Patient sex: F
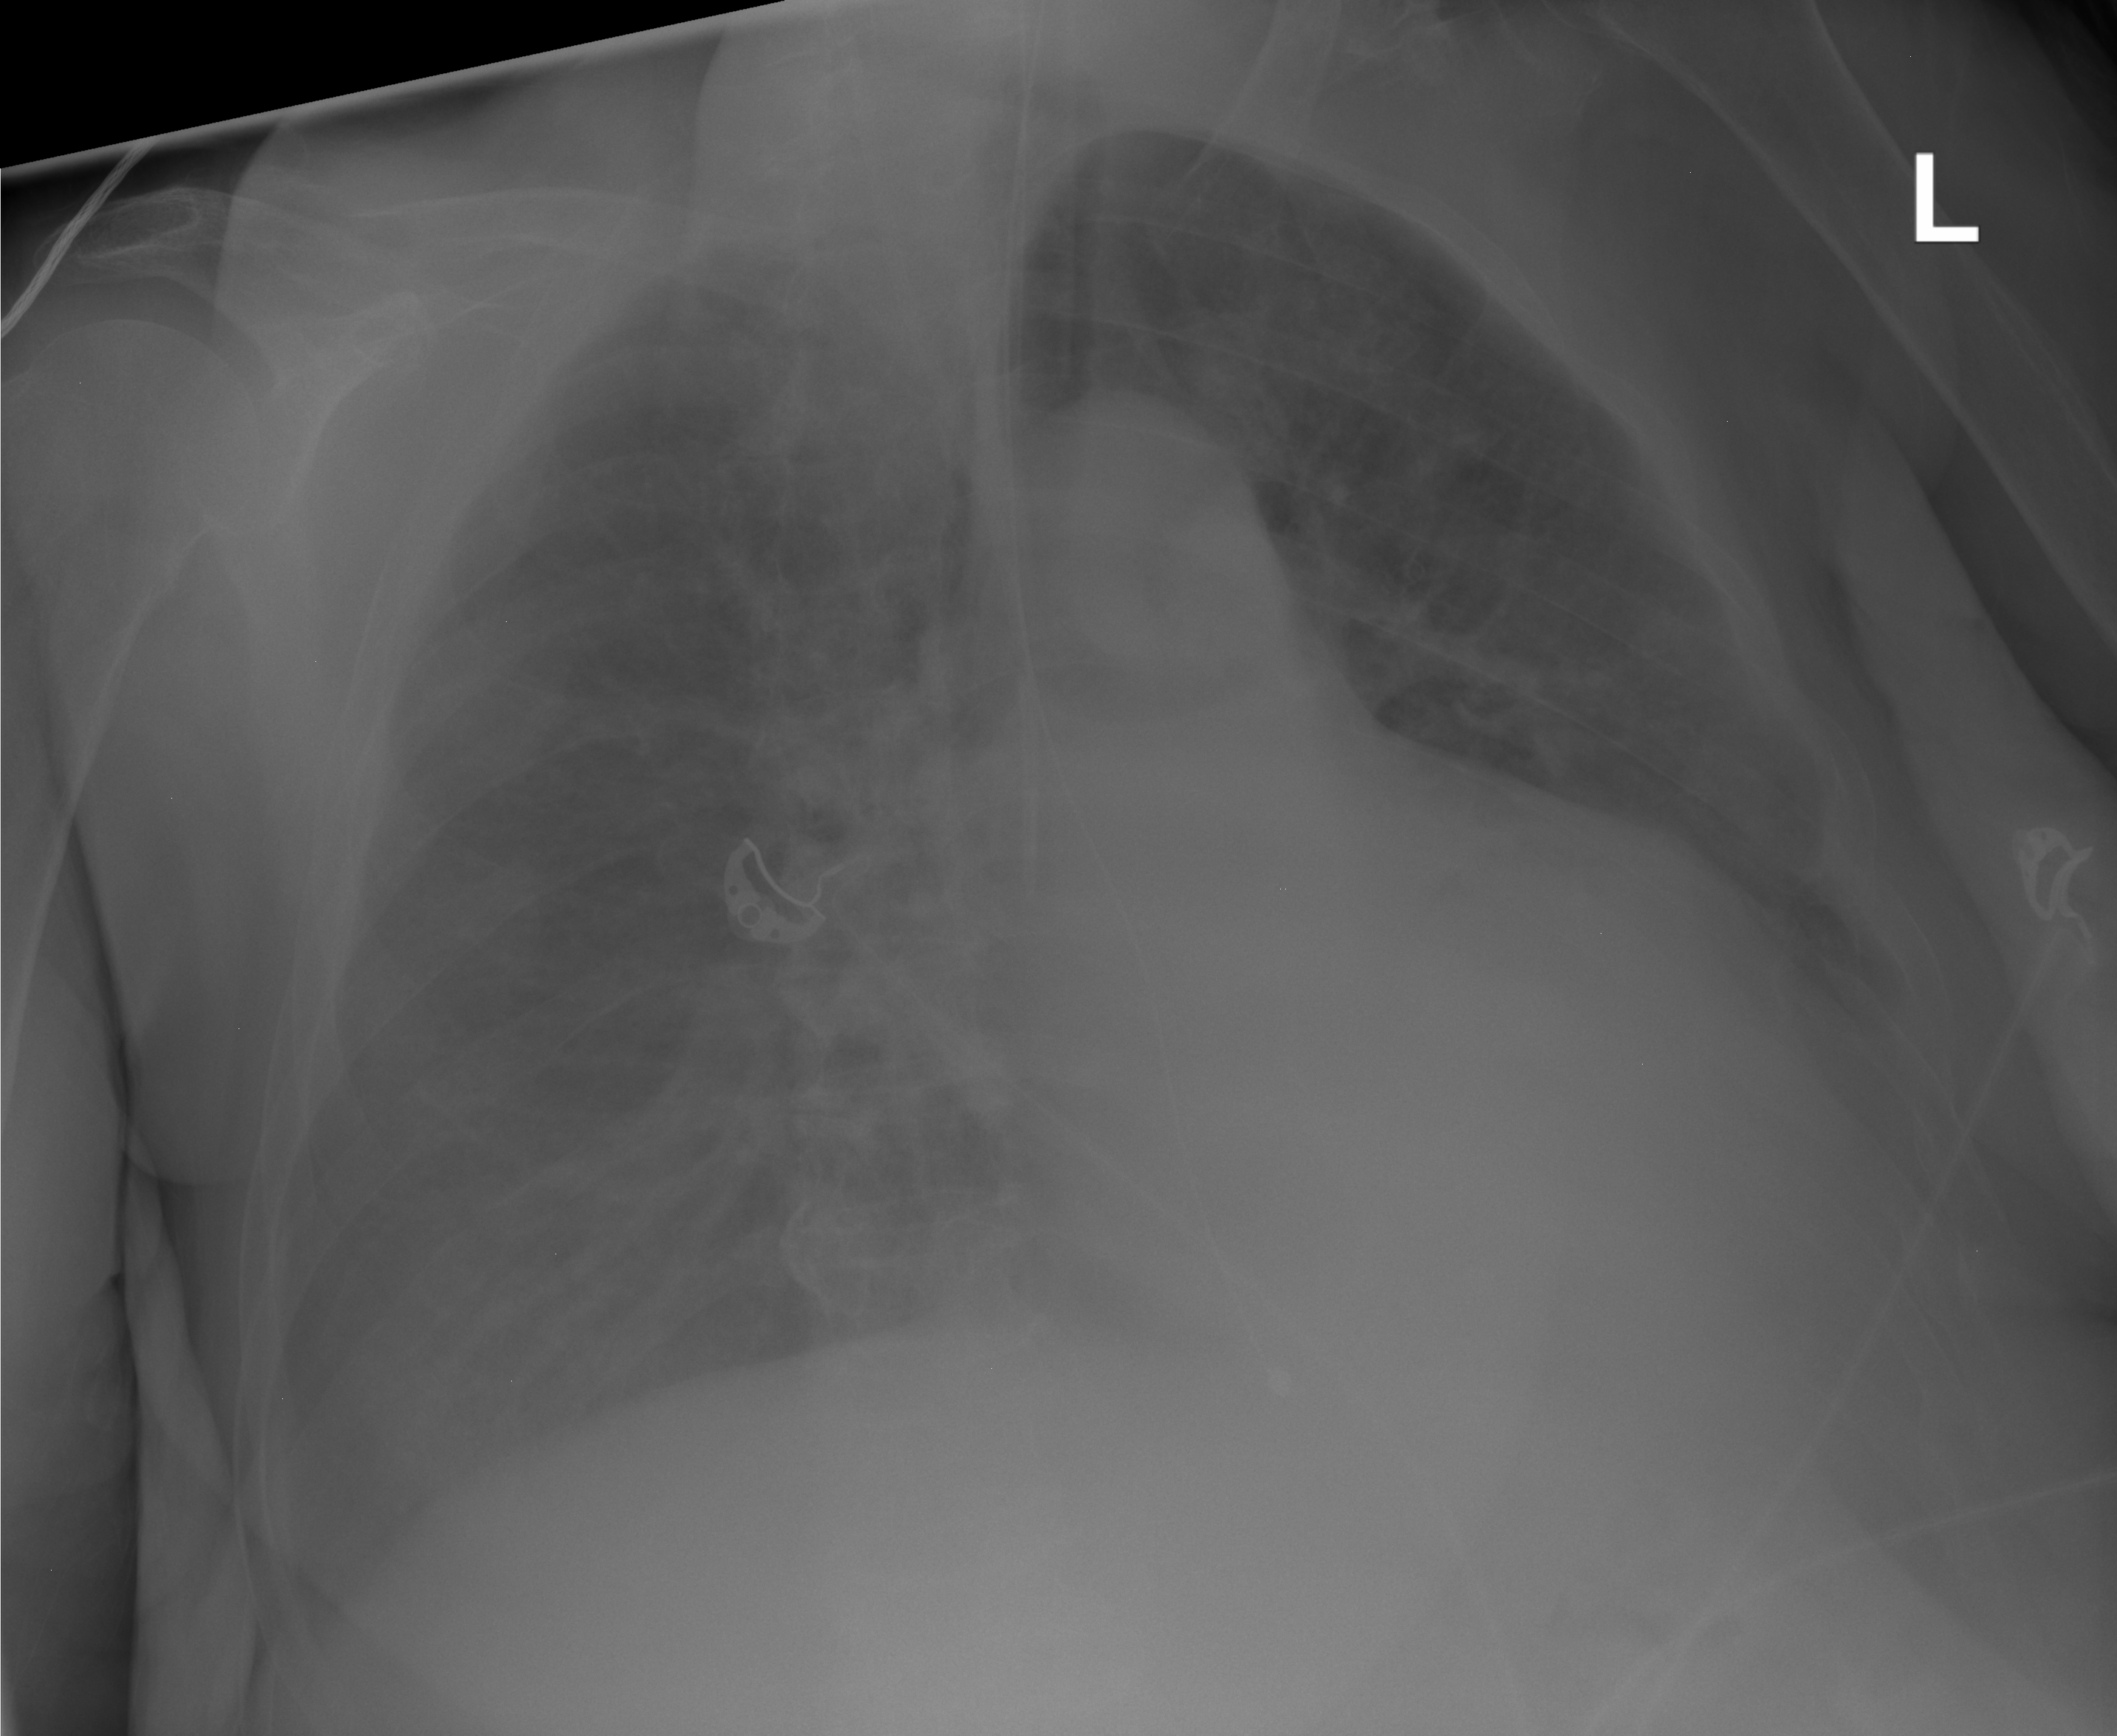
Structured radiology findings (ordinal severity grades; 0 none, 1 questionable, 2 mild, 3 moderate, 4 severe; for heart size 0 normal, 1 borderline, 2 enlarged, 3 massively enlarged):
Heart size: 2
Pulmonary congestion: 0
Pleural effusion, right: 2
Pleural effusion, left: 1
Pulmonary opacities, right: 0
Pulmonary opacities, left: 1
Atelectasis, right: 2
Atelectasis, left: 2